Aerial crown-view tile of a tropical tree (Barro Colorado Island, Panama), acquired 20250715:
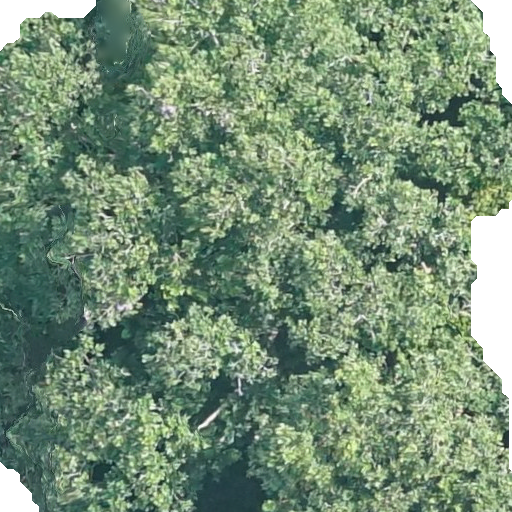
Species: Anacardium excelsum
GBIF accepted scientific name: Anacardium excelsum
Crown area: 440.292 m²